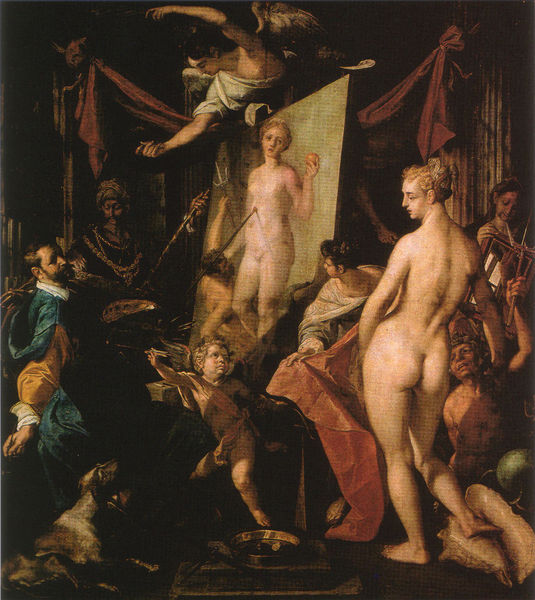
Titel: Apelles malt Campaspe
Künstler: Jodocus A. Winghe
Standort: Wien
Institution: Kunsthistorisches Museum
Schlagwörter: akt, blau, dunkel, flügel, gemälde, haut, körper, mann, nackt, rubens, schatten, umhang, frauen, gelb, menschen, braun, busen, damen, frankreich, frau, frisur, geste, licht, männer, profil, rücken, schwarz, szene, säulen, blick, hund, obst, rot, tuch, fest, malerei, bart, arme, diener, halten, kleidung, rahmen, schale, stehen, bild, hände, portrait, porträt, vorhang, öl, figur, gewand, stoff, tücher, kind, musik, theater, fliegen, kinder, stock, engel, putto, apfel, spanien, brüste, hintern, liegen, modell, italien, stab, studie, blue, curtain, könig, red, painting, woman, yellow, atelier, draperie, maler, muse, staffelei, junge frau, nackte, model, scham, eva, tablet, knabe, velasquez, orient, schweben, rückseite, arsch, jugend, popo, rückenfigur, jungfrau, künstler, peitsche, leinwand, allegorie, kunst, künste, malen, mythologie, palette, pinsel, modelle, vorderseite, rückansicht, harem, verführung, zeichnen, götter, nude, satyr, mittelalter, musen, venus, versteigerung, muschel, amor, putten, globus, turban, dog, allegory, pfeil, niderlande, cherubs, cupid, drapery, studio, hinterteil, artist, bild in bild, painter, martyrium, sebastian, male, canvas, künstleratelier, aktmodell, shell, neptun, dreizack, standing, roter vorhang, aufspiessen, fraueb, mahlen, porträtieren, oinsel, muses, ateileir, luke, saint luc, teiepol, tintoretto, po, pallet, malatelier, engel mann